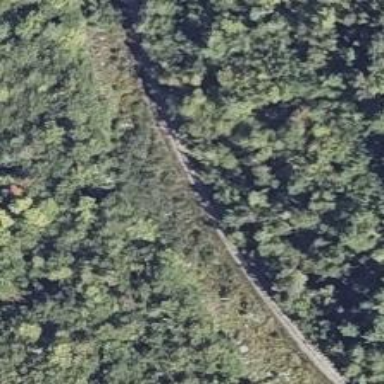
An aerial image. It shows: Disused railway.